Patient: sex M, age 81
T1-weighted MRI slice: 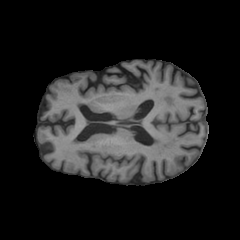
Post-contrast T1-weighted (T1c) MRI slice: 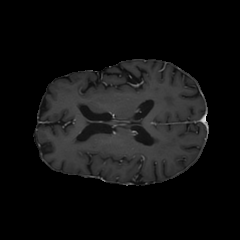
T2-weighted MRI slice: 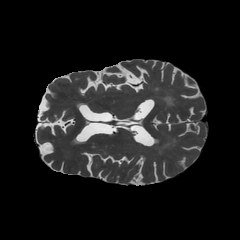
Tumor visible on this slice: no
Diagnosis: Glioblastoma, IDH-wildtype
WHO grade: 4